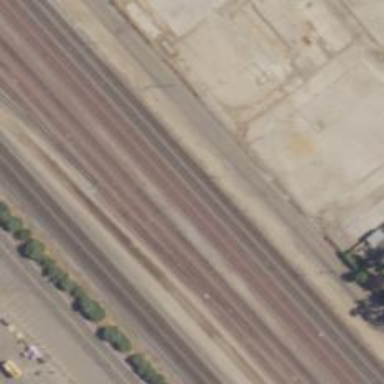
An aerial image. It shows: Railway yard.